Question: I'm using Model-First approach and Oracle database.
On including 'seed' data, I'm getting this error
If I change seed data type from
'public class MySeedData : DropCreateDatabaseAlways<ToolContext>' to
'public class MySeedData : DropCreateDatabaseIfModelChanges<ToolContext>'
this error is replaced by another error:
'Exception Model compatibility cannot be checked because the DbContext instance was not created using Code First patterns. DbContext instances created from an ObjectContext or using an EDMX file cannot be checked for compatibility'
'''
public class MySeedData : DropCreateDatabaseAlways<ToolContext>
{
protected override void Seed(ToolContext context)
{
base.Seed(context);
var category = new List<CategoryValue>
{
new CategoryValue{Id=1, Name = "Associate"},
new CategoryValue{Id =2, Name = "Professional"},
new CategoryValue{Id=3, Name = "Master"},
new CategoryValue{Id = 4, Name = "Product"},
new CategoryValue{Id = 5, Name = "Portfolio"}
};
category.ForEach(cert => context.CategoryValues.Add(cert));
context.SaveChanges();
}
}
'''
'''
<connectionStrings>
<add name="LMSPriorToolContext"
connectionString="metadata=res://*/Models.LMSPriorToolModel.csdl|res://*/Models.LMSPriorToolModel.ssdl|res://*/Models.LMSPriorToolModel.msl;
provider=Oracle.DataAccess.Client;
provider connection string=&quot;DATA SOURCE=DEV;PASSWORD=1234;PERSIST SECURITY INFO=True;USER ID=abc&quot;"
providerName="System.Data.EntityClient" />
</connectionStrings>
'''
'''
Database.SetInitializer<ToolContext>(new SeedData());
'''
I know when you first try to access database, seed data method or scripts are executed.
'''
using (var dbContext = new ToolContext())
{
var items = dbContext.CategoryValues;
foreach(CategoryValue category in **items**) // **Getting error here**
{
Console.WriteLine(category.Name);
}
}
'''
Seems like I'm missing something here as there is nothing related to Oracle or ODAC

'''
at System.Data.Common.DbProviderServices.DbDeleteDatabase(DbConnection connection, Nullable'1 commandTimeout, StoreItemCollection storeItemCollection)
at System.Data.Objects.ObjectContext.DeleteDatabase()
at System.Data.Entity.Internal.DatabaseOperations.DeleteIfExists(ObjectContext objectContext)
at System.Data.Entity.Database.Delete()
at System.Data.Entity.DropCreateDatabaseAlways'1.InitializeDatabase(TContext context)
at System.Data.Entity.Database.<>c__DisplayClass2'1.<SetInitializerInternal>b__0(DbContext c)
at System.Data.Entity.Internal.InternalContext.<>c__DisplayClass8.<PerformDatabaseInitialization>b__6()
at System.Data.Entity.Internal.InternalContext.PerformInitializationAction(Action action)
'''
Please suggest what I'm missing here.
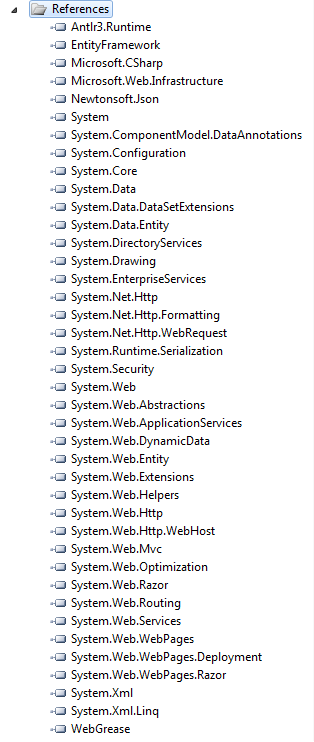
Answer: Way of seeding data using 'DropCreateDatabaseAlways or DropCreateDatabaseIfModelChanges' is not supported in Model-First approach.
Change seed data class to:
'''
public class ToolSeedData : IDatabaseInitializer<ToolContext>
{
public void InitializeDatabase(ToolContext context)
{
var category = new List<CategoryValue>
{
new CategoryValue{Id=1, Name = "Associate"},
new CategoryValue{Id =2, Name = "Professional"},
new CategoryValue{Id=3, Name = "Master"},
new CategoryValue{Id = 4, Name = "Product"},
new CategoryValue{Id = 5, Name = "Portfolio"}
};
category.ForEach(cert => context.CategoryValues.Add(cert));
context.SaveChanges();
}
'''
Possible error if you don't use it:
>
1. DeleteDatabase is not supported by the provider
2. Exception Model compatibility cannot be checked because the DbContext instance was not created using Code First patterns. DbContext instances created from an ObjectContext or using an EDMX file cannot be checked for compatibility
Microsoft link <URL>
Hope this helps someone else.